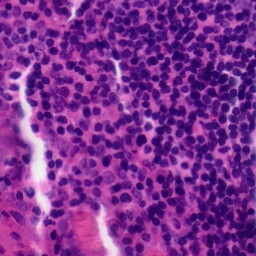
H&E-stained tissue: Tonsil